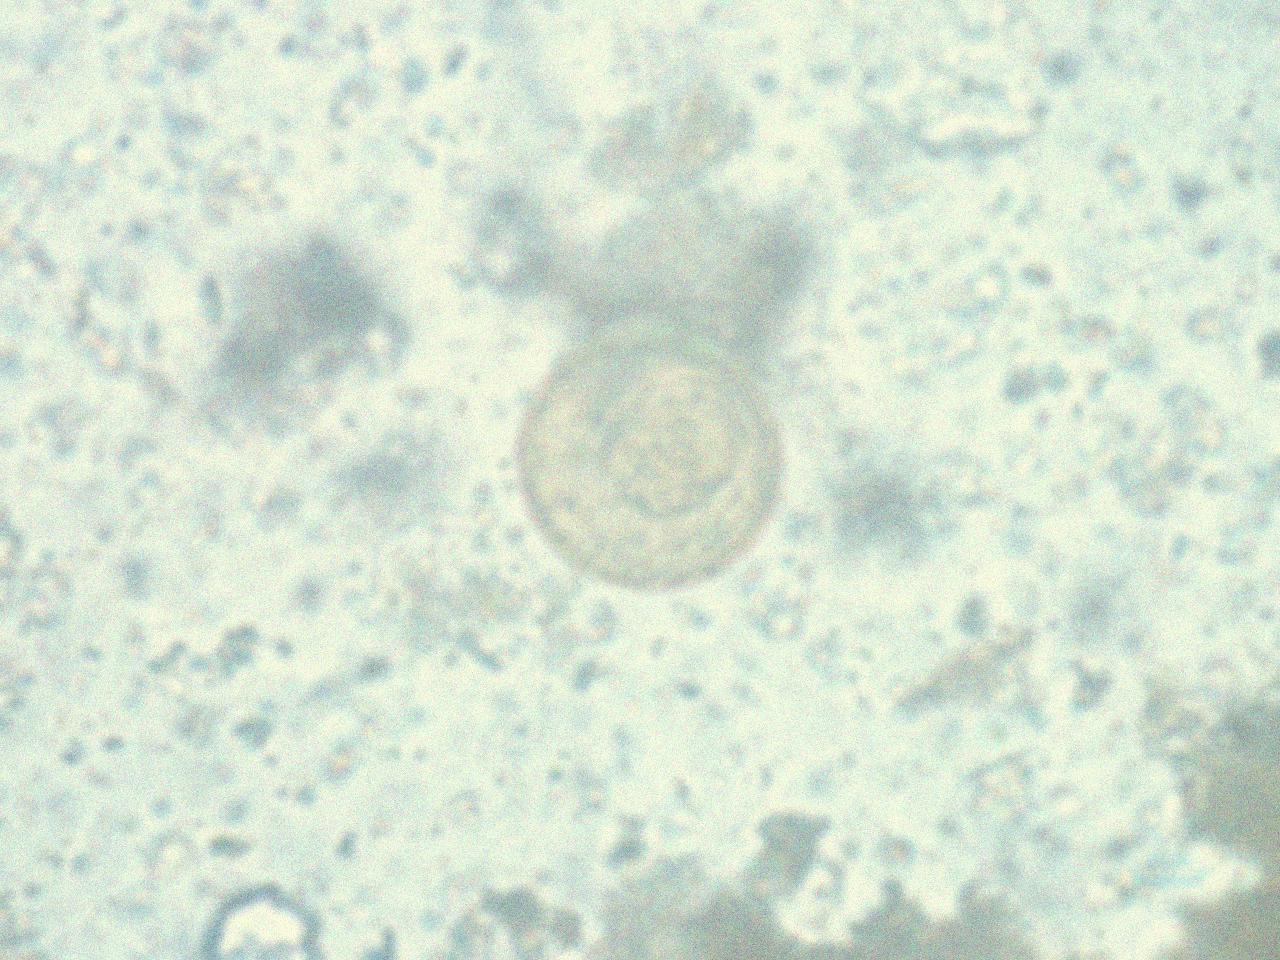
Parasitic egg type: Hymenolepis diminuta